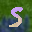
Label: 5